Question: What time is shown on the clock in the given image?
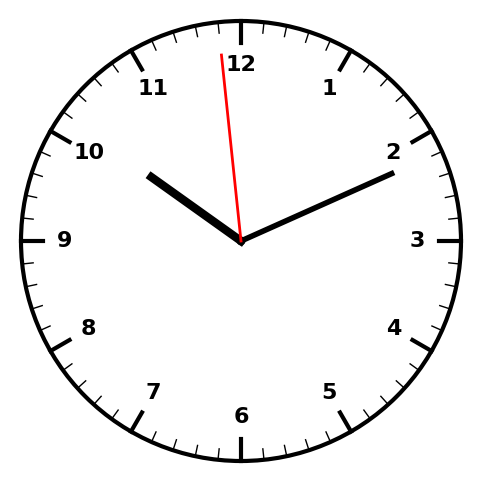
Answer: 10:10:59